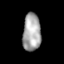
Tissue: skin
Cell type: Epithelial cells
Senescence score: 0.8698
Nuclear area (px): 667
Mean DAPI intensity: 167.16